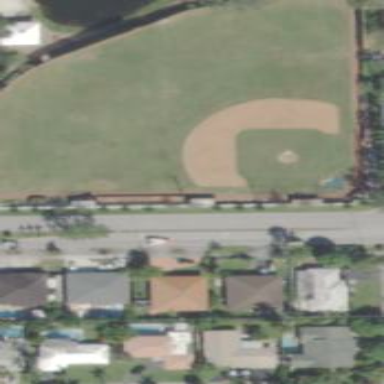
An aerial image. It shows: Baseball pitch for leisure land activities.